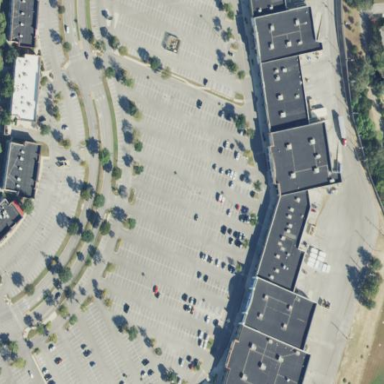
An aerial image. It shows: Retail building.